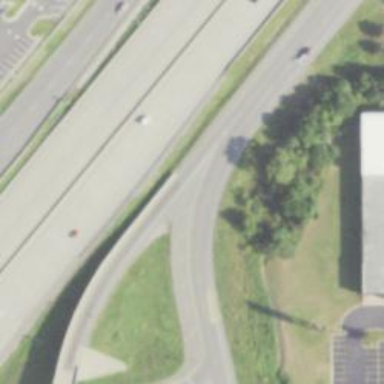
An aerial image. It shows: Secondary link road.